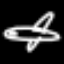
Label: airplane